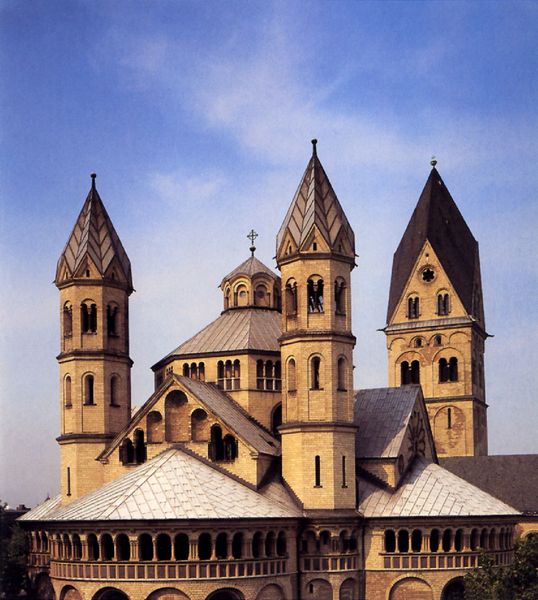
Titel: St. Aposteln in Köln
Standort: Köln, St. Aposteln (EU - D - NRW)
Schlagwörter: baum, himmel, dreieck, gelb, fenster, frankreich, säulen, dach, gebäude, kirche, spitzen, rund, bogen, italien, dächer, giebel, kuppel, spitz, detail, deutsch, galerie, foto, fotografie, bögen, burg, kreuz, türme, balustrade, dom, photo, rosette, mauern, romanik, rundung, etage, fensterbögen, rundgang, köln, martin, kreutz, sakralgebäude, 3 schiffe, sakralgebäide, sakragebäude, 3 türme